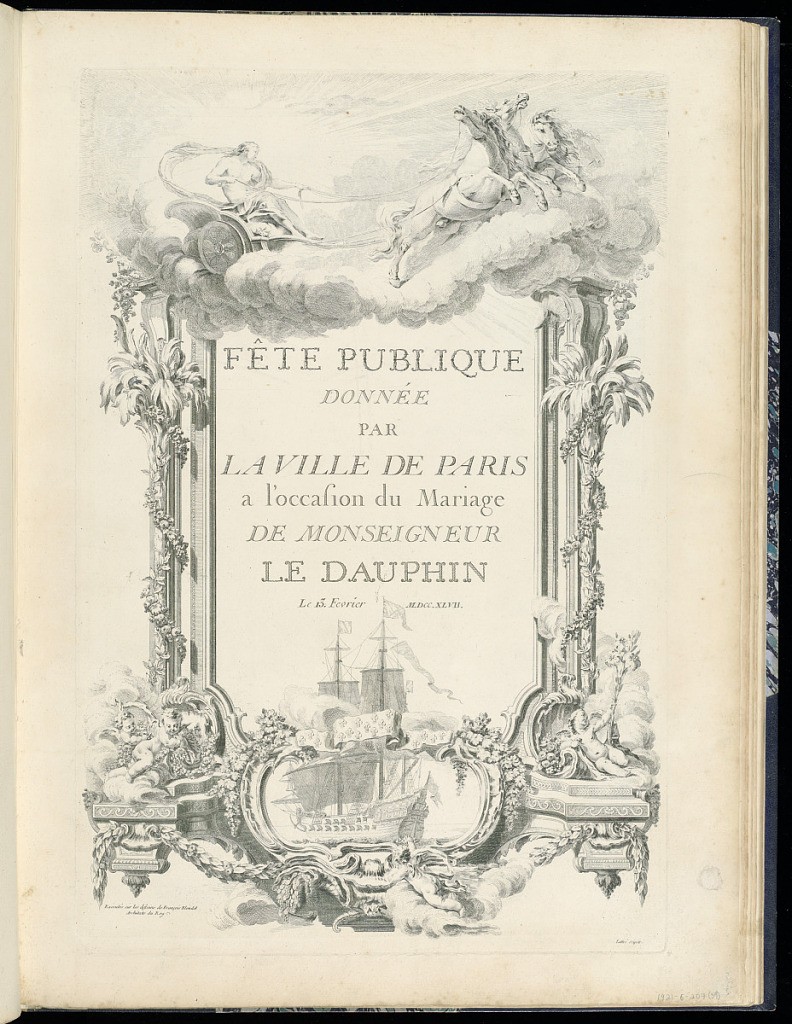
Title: Title Page (recto)
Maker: Marie F. Lattré, French, active eighteenth century
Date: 1751
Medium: Engraving on laid paper
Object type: Bound print
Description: On the recto, title page with elaborate border decoration, including a vignette of Helios or Apollo driving his chariot with the sun behind him, and a scene of a large ship set within a cartouche at the bottom. The plate is signed with the name of the calligrapher. On the verso, a description of the allegorical frontispiece (1921-6-207-23).